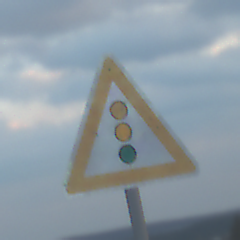
Verkehrszeichen: Lichtzeichenanlage
Umgebung: Outdoor, Beach
Tageszeit: SunriseSunset
Wetter: PartlyCloudy
Licht: Natural
Jahreszeit: NotSpecified
Kontrast: MediumContrast